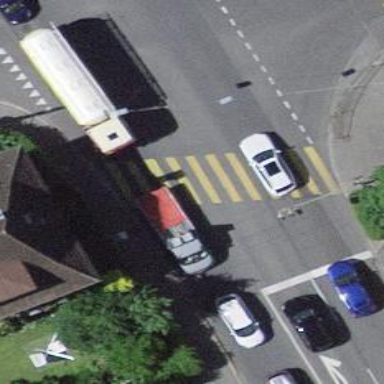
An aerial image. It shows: Marked road crossing with visible markings.